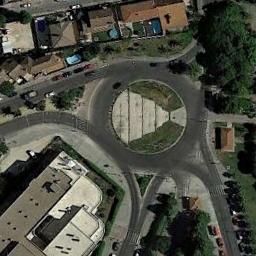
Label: roundabout